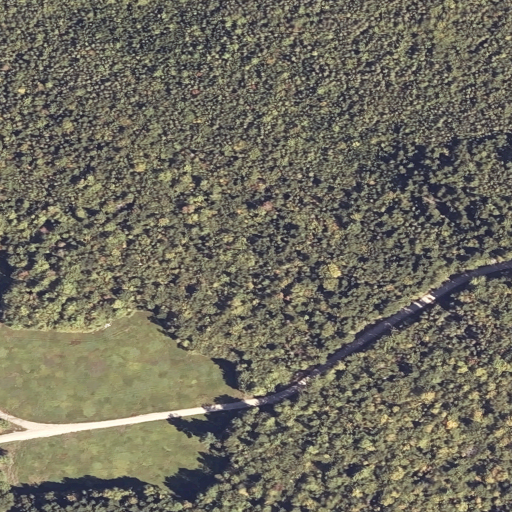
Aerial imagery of mountain in Maine named Sugar Hill containing mixed forest, deciduous forest, shrub, pasture, evergreen forest, low intensity development, and open development